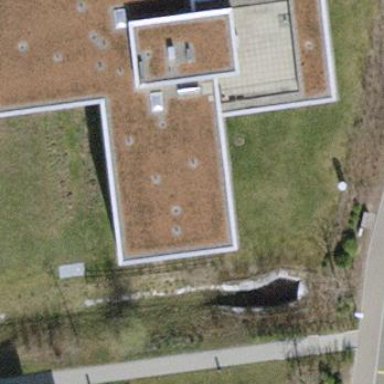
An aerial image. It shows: Building.